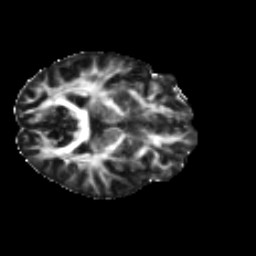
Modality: FA
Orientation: axial
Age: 52
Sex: female
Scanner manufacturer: ge
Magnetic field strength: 3 T
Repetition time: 7.8 s
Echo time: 0.0606 s